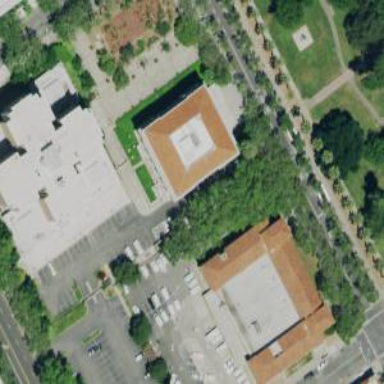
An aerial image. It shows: Public courthouse building.